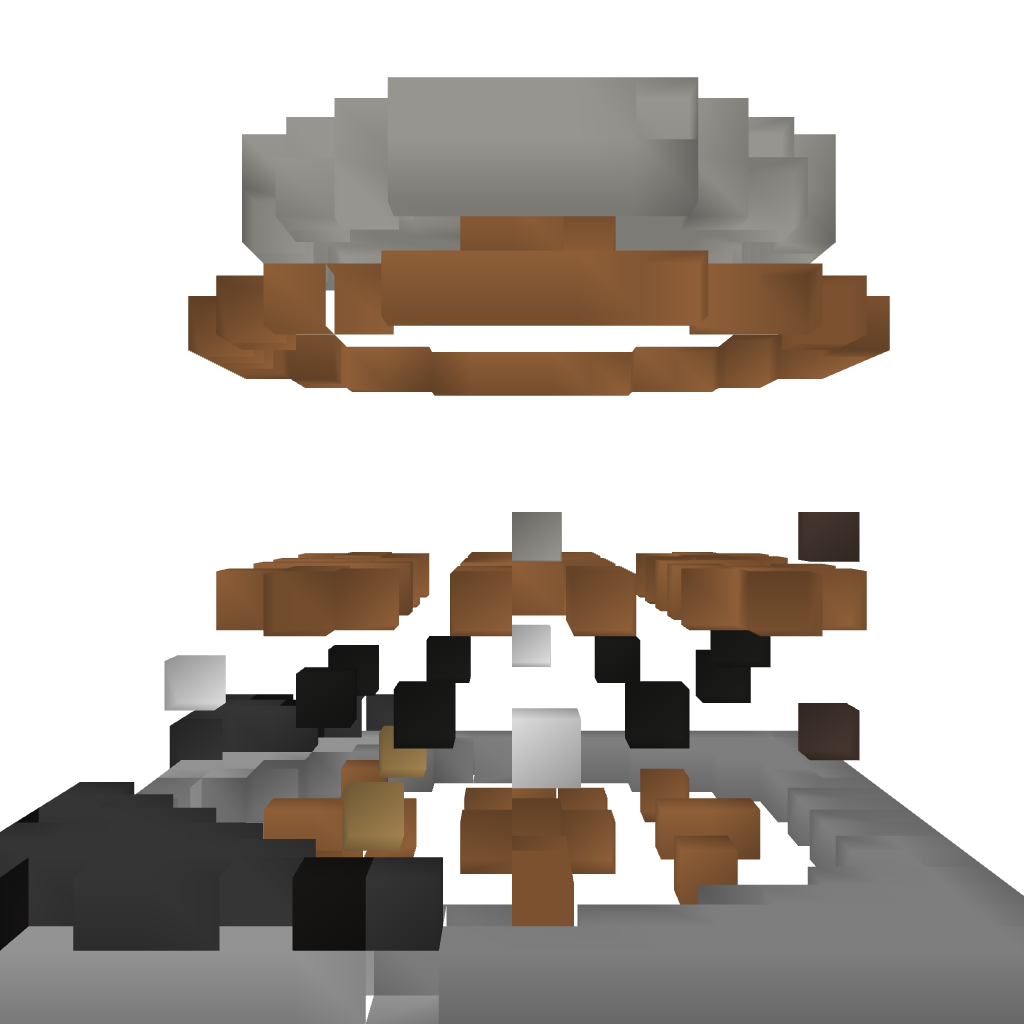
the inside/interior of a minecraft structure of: Obi's Pokecenter